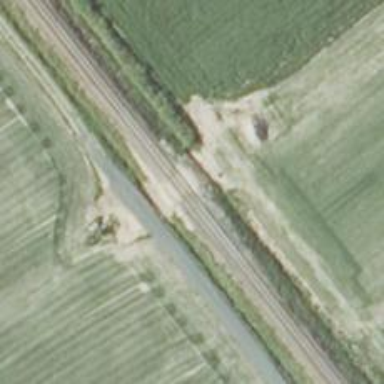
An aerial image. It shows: Level crossing with saltire marking.